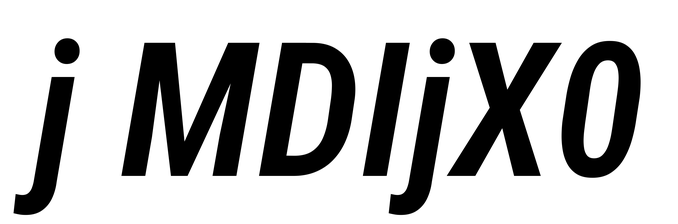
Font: Roboto-Italic_Condensed_SemiBold_Italic